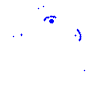
Particle: kaon